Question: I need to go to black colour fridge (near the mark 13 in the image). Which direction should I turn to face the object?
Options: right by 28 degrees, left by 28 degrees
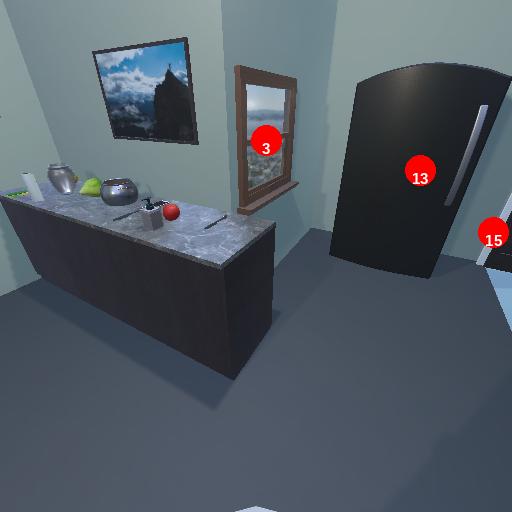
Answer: right by 28 degrees